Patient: sex M, age 51
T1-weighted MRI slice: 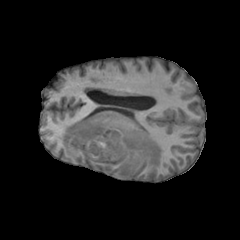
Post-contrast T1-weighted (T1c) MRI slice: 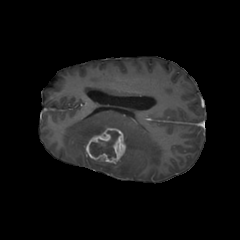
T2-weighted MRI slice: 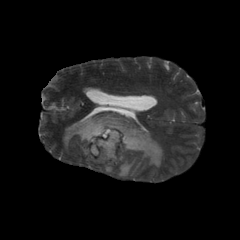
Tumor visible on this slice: yes
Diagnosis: Glioblastoma, IDH-wildtype
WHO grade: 4